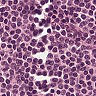
Metastatic tissue present: no